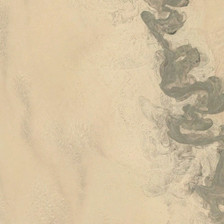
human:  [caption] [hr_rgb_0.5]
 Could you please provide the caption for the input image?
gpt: a dry river is in a piece of desert .

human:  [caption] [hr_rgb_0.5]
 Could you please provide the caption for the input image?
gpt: a dry river is in a piece of desert .

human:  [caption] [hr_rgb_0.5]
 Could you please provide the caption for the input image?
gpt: a dry river is in a piece of desert .

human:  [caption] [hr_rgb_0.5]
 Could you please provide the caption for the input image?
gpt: a dry river is in a piece of desert .

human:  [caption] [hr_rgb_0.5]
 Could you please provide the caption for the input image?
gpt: a dry river is in a piece of desert .